Interaction volume radius: 5 \u00c5
Interaction volume height: 20 \u00c5
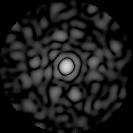
Disorder parameter: 0.8065